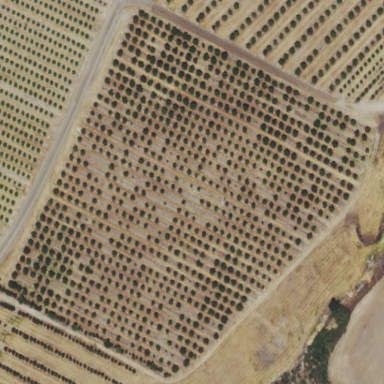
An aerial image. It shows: Orchard.